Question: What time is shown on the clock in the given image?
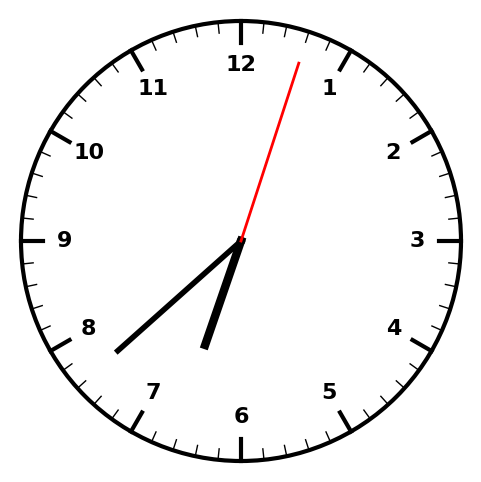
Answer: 06:38:03